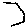
Label: hexagon